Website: walmart
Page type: payment
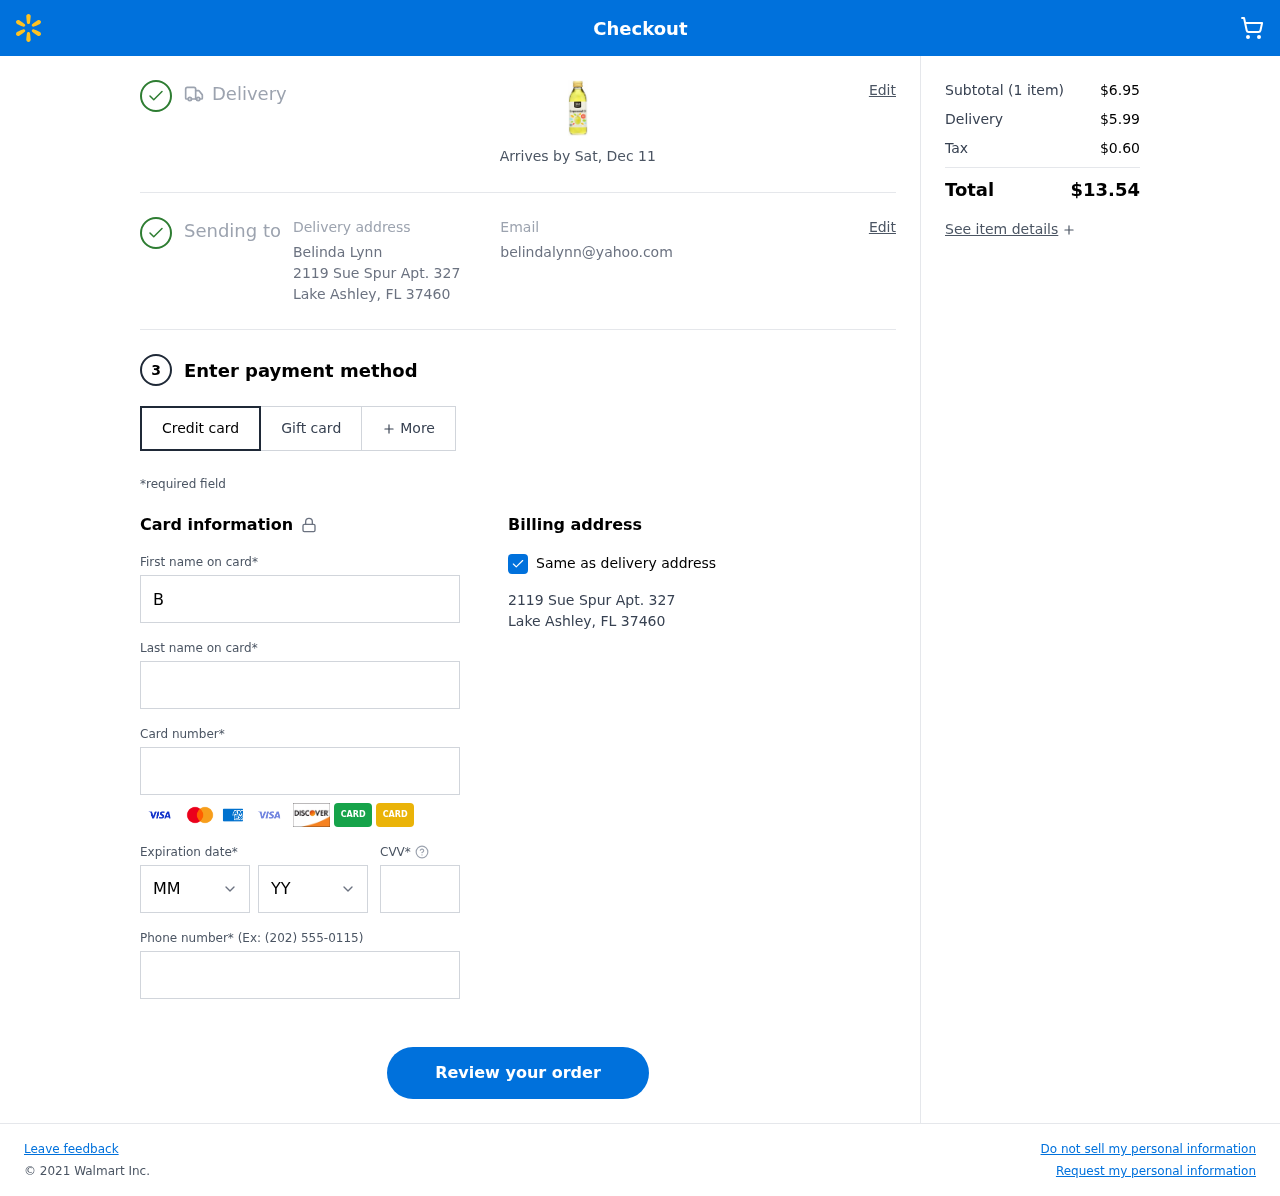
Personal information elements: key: PII_CARD_CVV
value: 858
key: PII_CARD_EXPIRY_MONTH
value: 12
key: PII_CARD_EXPIRY_YEAR
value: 27
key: PII_CARD_NUMBER
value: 4377 9992 3588 9789
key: PII_CITY
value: Lake Ashley
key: PII_EMAIL
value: belindalynn@yahoo.com
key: PII_FIRSTNAME
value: Belinda
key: PII_FULLNAME
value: Belinda Lynn
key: PII_LASTNAME
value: Lynn
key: PII_PHONE
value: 3664560138
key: PII_POSTCODE
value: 37460
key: PII_STATE_ABBR
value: FL
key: PII_STREET
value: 2119 Sue Spur Apt. 327
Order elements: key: ORDER_DELIVERY_DATE
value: Arrives by Sat, Dec 11
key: ORDER_NUM_ITEMS
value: (1 item)
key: ORDER_SUBTOTAL
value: $6.95
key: ORDER_SHIPPING_COST
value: $5.99
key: ORDER_TAX
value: $0.60
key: ORDER_TOTAL
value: $13.54